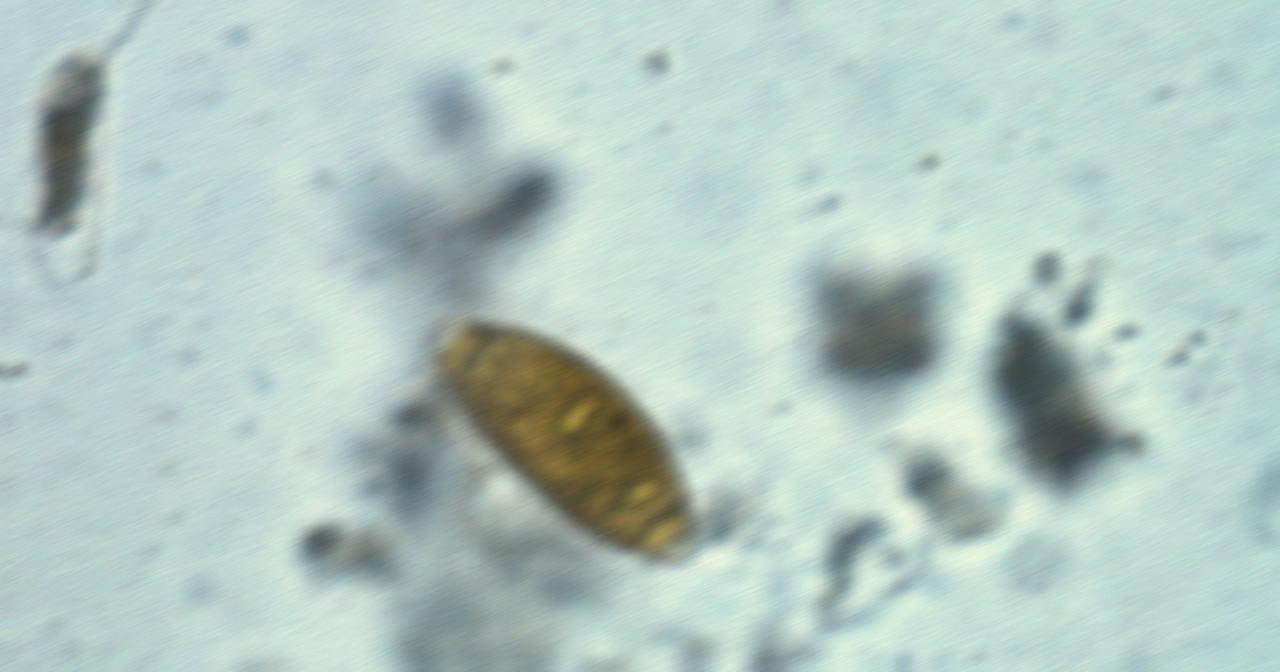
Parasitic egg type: Trichuris trichiura